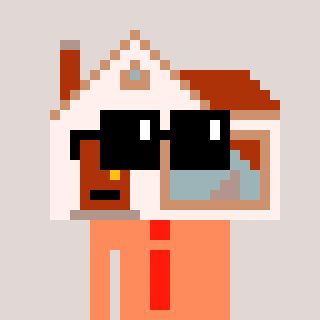
a pixel art character with square black sunglasses, a house-shaped head and a peachy-colored body on a warm background